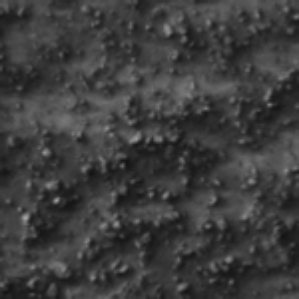
Label: frost